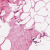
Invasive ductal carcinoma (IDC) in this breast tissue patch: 0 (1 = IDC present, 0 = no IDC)